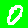
Digit: 0